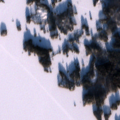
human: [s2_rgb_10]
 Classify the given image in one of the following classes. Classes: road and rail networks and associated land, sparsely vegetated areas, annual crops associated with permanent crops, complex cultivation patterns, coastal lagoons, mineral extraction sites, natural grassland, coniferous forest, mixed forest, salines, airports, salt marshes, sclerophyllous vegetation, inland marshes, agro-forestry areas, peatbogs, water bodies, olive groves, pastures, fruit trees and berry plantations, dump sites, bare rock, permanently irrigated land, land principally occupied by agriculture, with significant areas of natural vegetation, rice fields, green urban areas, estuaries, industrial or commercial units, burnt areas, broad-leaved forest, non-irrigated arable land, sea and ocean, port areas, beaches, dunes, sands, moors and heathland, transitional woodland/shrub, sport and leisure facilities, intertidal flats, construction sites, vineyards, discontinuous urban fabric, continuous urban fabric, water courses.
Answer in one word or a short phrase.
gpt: broad-leaved forest, coniferous forest, water bodies